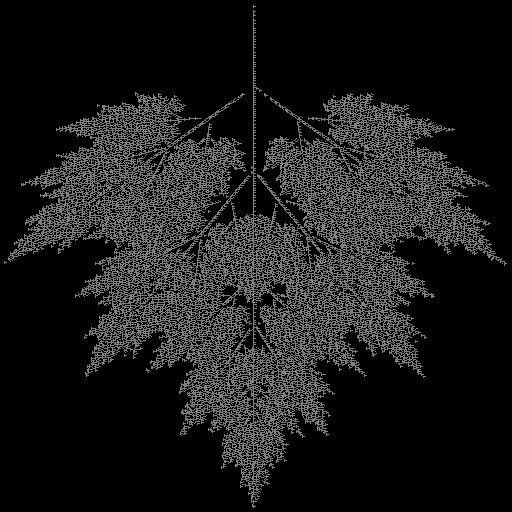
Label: tree